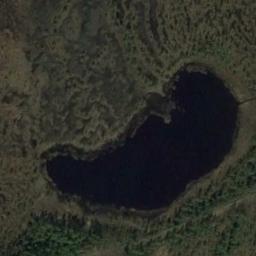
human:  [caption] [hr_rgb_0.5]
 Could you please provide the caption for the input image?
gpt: An irregularly shaped blue lake surrounded by forest .

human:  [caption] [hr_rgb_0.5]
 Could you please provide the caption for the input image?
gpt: The lake is very small .

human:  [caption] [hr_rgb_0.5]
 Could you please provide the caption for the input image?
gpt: There are many trees around the lake .

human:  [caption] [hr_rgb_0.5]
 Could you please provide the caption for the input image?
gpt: The lake lies in a sparse forest and the water is dark blue .

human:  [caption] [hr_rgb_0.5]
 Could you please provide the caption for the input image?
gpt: There are some green trees and brown bare land around the lake .